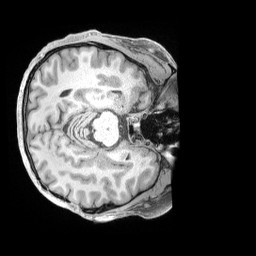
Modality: T1w
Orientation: axial
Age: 35
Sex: male
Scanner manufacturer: siemens
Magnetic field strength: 3 T
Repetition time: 2 s
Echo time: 0.00211 s